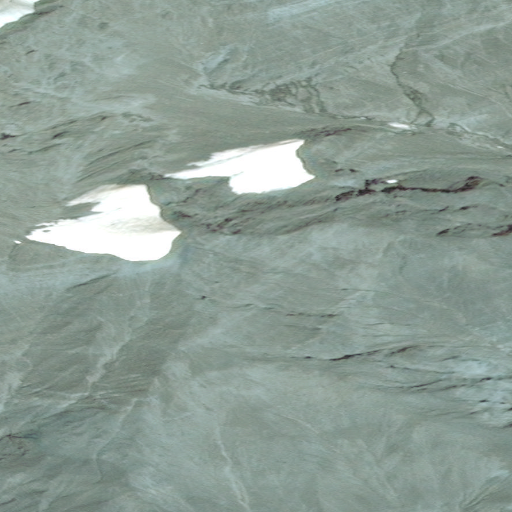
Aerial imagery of mountains in Alaska named Samovar Hills containing only unknown